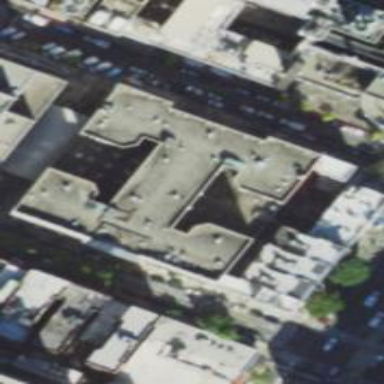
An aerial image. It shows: Part of building with flat concrete roof.